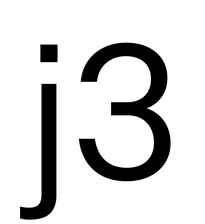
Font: InstrumentSans_Regular